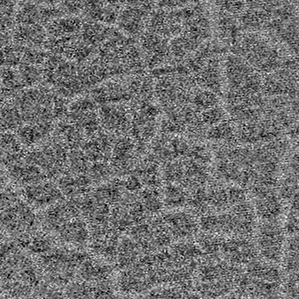
Label: frost